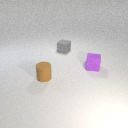
small gray rubber cube to the left of small purple rubber cube